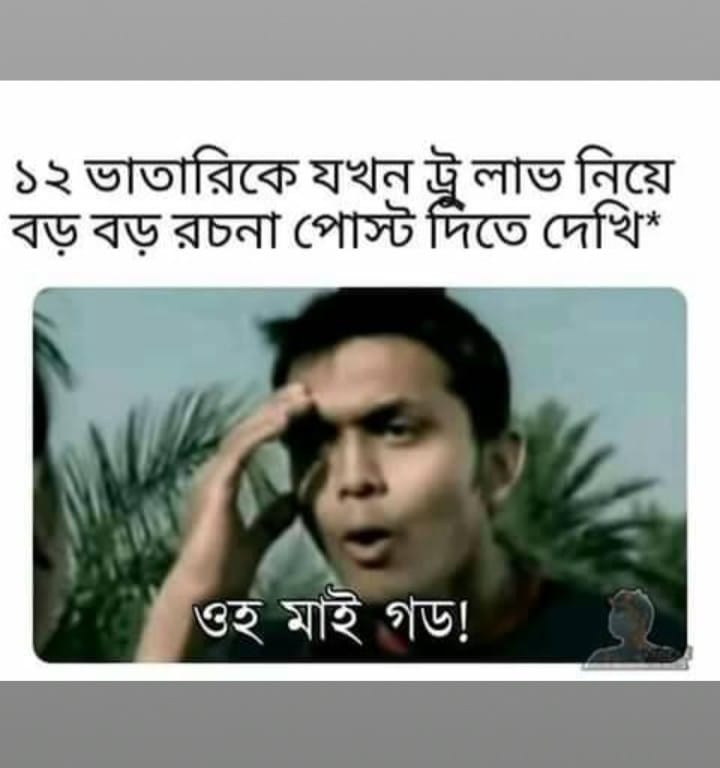
Caption: ১২ ভাতারিকে যখন ট্রু লাভ নিয়ে বড় বড় রচনা পোস্ট দিতে দেখি *  ওহ মাই গড !
Label: hate